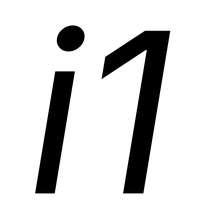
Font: Inter-Italic_Italic